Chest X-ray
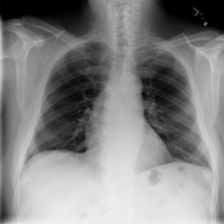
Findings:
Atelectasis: negative
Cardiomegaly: negative
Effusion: negative
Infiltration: negative
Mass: negative
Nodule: negative
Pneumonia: negative
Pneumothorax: negative
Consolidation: negative
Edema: negative
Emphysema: negative
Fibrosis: negative
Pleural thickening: negative
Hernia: negative